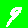
Digit: 9